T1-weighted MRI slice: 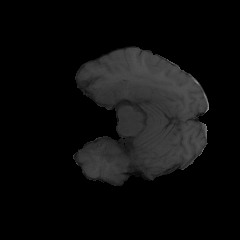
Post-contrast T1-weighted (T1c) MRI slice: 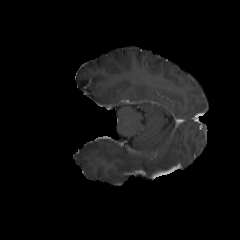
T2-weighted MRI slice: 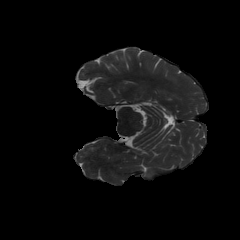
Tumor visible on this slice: no